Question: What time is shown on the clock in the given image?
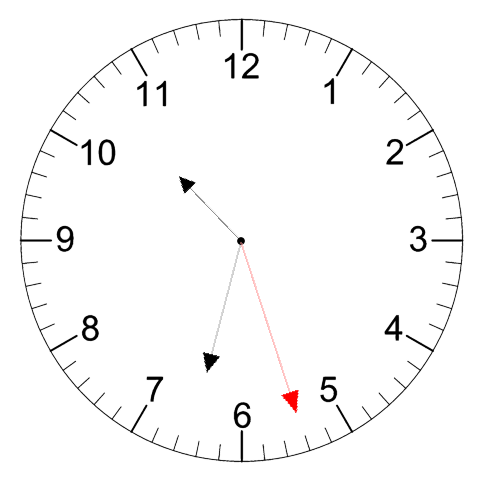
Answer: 10:32:27